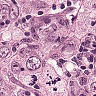
Metastatic tissue present: yes